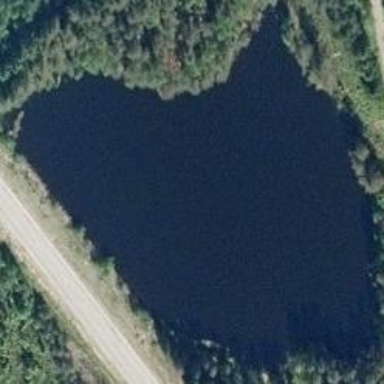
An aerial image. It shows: Serene lake.